Question: I'm learning wxPython, and I'm trying to write a student information manager. I've been writing CLI programs for many years, so I don't have much experience making GUIs.
First, I drew a blueprint for my UI.

Then, I tried to make it in wxPython but the sizers are really driving me crazy. I never used any kind of sizer before! (Visual Basic was the first language I learned ^__^)
Finally, I wrote this codes:
'''
import wx
from wx.lib import sheet
class Sheet(sheet.CSheet):
def __init__(self, parent, row, col):
sheet.CSheet.__init__(self, parent)
self.row = self.col = 0
self.SetNumberRows(row)
self.SetNumberCols(col)
for i in range(row):
self.SetRowSize(i, 20)
class ChartPanel(wx.Panel):
'''This is the panel for the chart, but the still working on it. '''
def __init__(self, parent):
wx.Panel.__init__(self, parent)
class MainPanel(wx.Panel):
def __init__(self, parent):
wx.Panel.__init__(self, parent)
sizer = wx.GridBagSizer(5, 5)
# However, just put the chart into main frame.
chart = ChartPanel(self)
chart.SetBackgroundColour("blue")
Students = Sheet(self, 5, 2)
History = Sheet(self, 2, 2)
button1 = wx.Button(self, label="Button #1")
button2 = wx.Button(self, label="Button #2")
button3 = wx.Button(self, label="Button #3")
sizer.Add(Students, pos=(0, 0), span=(5, 2), flag=wx.EXPAND)
sizer.Add(History, pos=(0, 2), span=(2, 2), flag=wx.EXPAND)
sizer.Add(chart, pos=(2, 2), span=(3, 2), flag=wx.EXPAND)
sizer.Add(button1, pos=(5, 0), span=(1, 1))
sizer.Add(button2, pos=(5, 1), span=(1, 1))
sizer.Add(button3, pos=(5, 2), span=(1, 1))
sizer.AddGrowableCol(5)
sizer.AddGrowableRow(5)
self.SetSizer(sizer)
self.Fit()
class MainFrame(wx.Frame):
def __init__(self):
wx.Frame.__init__(self, None, title="BoxSizer Example")
panel = MainPanel(self)
self.Show()
if __name__ == "__main__":
app = wx.App(False)
frame = MainFrame()
app.MainLoop()
'''
But this program is ugly and buggy. Can someone please teach me how to use the sizers in a smart way, and help me to modify my code?
Thanks a lot!
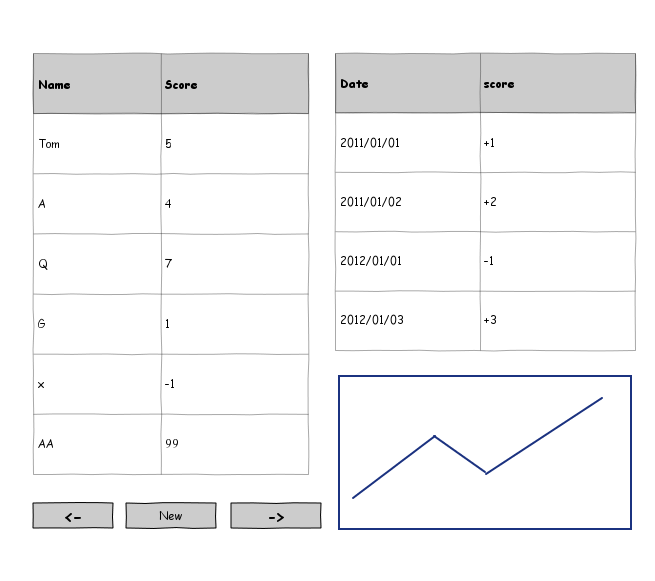
Answer: First, I had to remove your 'AddGrowableColumn()' and 'AddGrowableRow()' lines because they gave me errors. I read the <URL>.
You actually seem to have a pretty good grasp on sizers. The problem is that 'MainPanel' doesn't know the size of 'MainFrame', so part of your UI is cut off. Fixing this problem is pretty easy and you have two options.
In 'MainFrame.__init__()', place 'panel' inside a sizer. This will allow the sizer to set the size of 'panel' based on the size of 'MainFrame'. Right now there is no connection between their sizes. The change will look like this:
'''
class MainFrame(wx.Frame):
def __init__(self):
wx.Frame.__init__(self, None, title="BoxSizer Example")
panel = MainPanel(self)
sizer = wx.BoxSizer(wx.HORIZONTAL)
sizer.Add(panel)
self.SetSizer(sizer) #this allows panel and MainFrame to influence each other's sizes
self.Show()
self.Fit()
'''
'MainFrame' only has 1 object in it, a 'MainPanel'. So why not combine those two classes into one? Simply add all your code from the 'MainPane1' into 'MainFrame' then delete 'MainPanel'. The important part is that 'MainPanel.__init__()' calls 'SetSizer()'. If you move that code into 'MainFrame.__init__()' then you're still doing exactly what I suggested in Option 1 but you have one less class. That would look like this:
'''
class MainFrame(wx.Frame):
def __init__(self):
wx.Frame.__init__(self, None, title="BoxSizer Example")
sizer = wx.GridBagSizer(5, 5)
# However, just put the chart into main frame.
chart = ChartPanel(self)
chart.SetBackgroundColour("blue")
Students = Sheet(self, 5, 2)
History = Sheet(self, 2, 2)
button1 = wx.Button(self, label="Button #1")
button2 = wx.Button(self, label="Button #2")
button3 = wx.Button(self, label="Button #3")
sizer.Add(Students, pos=(0, 0), span=(5, 2), flag=wx.EXPAND)
sizer.Add(History, pos=(0, 2), span=(2, 2), flag=wx.EXPAND)
sizer.Add(chart, pos=(2, 2), span=(3, 2), flag=wx.EXPAND)
sizer.Add(button1, pos=(5, 0), span=(1, 1))
sizer.Add(button2, pos=(5, 1), span=(1, 1))
sizer.Add(button3, pos=(5, 2), span=(1, 1))
#I removed these lines because they gave me errors and I don't understand why you needed them
#sizer.AddGrowableCol(5)
#sizer.AddGrowableRow(5)
self.SetSizer(sizer)
self.Fit()
self.Show()
'''
Finally, I don't like using 'wx.GridBagSizer'. I prefer to use nested 'wx.BoxSizer' objects. I find I get more control and it allows me to visualize what my UI will look like from just the code because I'm breaking the UI into smaller chunks. However, . Looking at your blueprint, I see that there are two columns. So first we need a sizer to deal with those columns. Then, each column can be broken into two rows. And the buttons need one more sizer to hold them.. The code would look like this:
'''
def __init__(self, parent):
wx.Panel.__init__(self, parent)
mainSizer = wx.BoxSizer(wx.HORIZONTAL) #this will make the columns
rightSizer = wx.BoxSizer(wx.VERTICAL) #this will be the rows on the right
# However, just put the chart into main frame.
chart = ChartPanel(self)
chart.SetBackgroundColour("blue")
History = Sheet(self, 2, 2)
rightSizer.Add(History, 1, wx.EXPAND)
rightSizer.Add(chart, 1, wx.EXPAND)
leftSizer = wx.BoxSizer(wx.VERTICAL) #this will be the rows on the left
Students = Sheet(self, 5, 2)
buttonSizer = wx.BoxSizer(wx.HORIZONTAL) #this will organize the buttons
button1 = wx.Button(self, label="Button #1")
button2 = wx.Button(self, label="Button #2")
button3 = wx.Button(self, label="Button #3")
buttonSizer.Add(button1)
buttonSizer.Add(button2)
buttonSizer.Add(button3)
leftSizer.Add(Students, 1, wx.EXPAND)
leftSizer.Add(buttonSizer)
mainSizer.Add(leftSizer, 1, wx.EXPAND)
mainSizer.Add(rightSizer, 1, wx.EXPAND)
self.SetSizer(mainSizer)
self.Fit()
'''